Question: I need to use some JS no JQuery plugins to make a simple tooltip.
When I click on image I want to display div with triangle corner below that image with some text inside.
I Google and Google and didn't find anything.
Simple click on image to show info and click on same image to dismiss it but can't figure out how to do this.

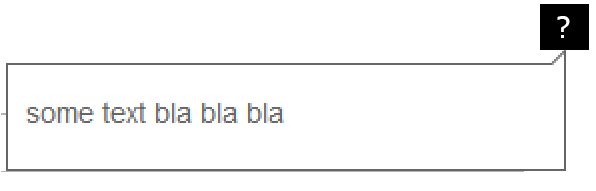
Answer: If you're willing to use jquery, but not a plugin, then this can be done pretty simply.
<URL>
'''
var h = false;
$("#container").hover(function(){
if (h == false){
$("#popUp").fadeIn();
$("#popUpText").fadeIn();
h = true;
}
},function(){
if (h == true){
$("#popUp").fadeOut();
$("#popUpText").fadeOut(function(){h=false});
}
});
'''
For click instead of hover:
<URL>
'''
var h = false;
$("#container").click(function(){
if (h == false){
$("#popUp").fadeIn();
$("#popUpText").fadeIn(function(){h = true;});
}
if (h == true){
$("#popUp").fadeOut();
$("#popUpText").fadeOut(function(){h=false});
}
});
'''